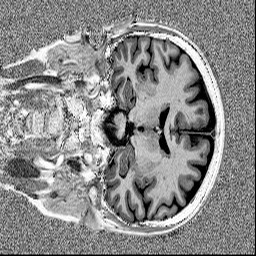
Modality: MP2RAGE
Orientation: coronal
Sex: female